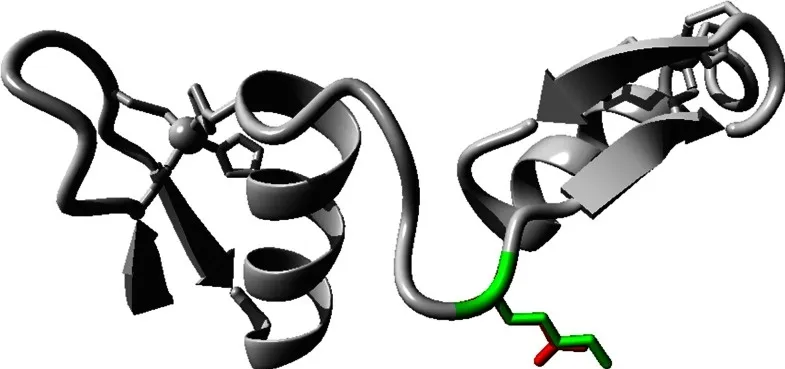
Secondary structure of the PRDM5 protein. The Lys residue in the linker region between two Zn-finger domains is represented with the green color, and the mutant Glu variant is indicated with a red color.
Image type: radiology (ct)